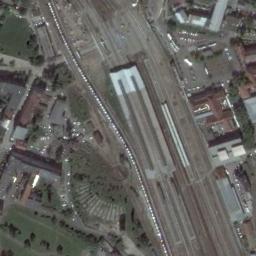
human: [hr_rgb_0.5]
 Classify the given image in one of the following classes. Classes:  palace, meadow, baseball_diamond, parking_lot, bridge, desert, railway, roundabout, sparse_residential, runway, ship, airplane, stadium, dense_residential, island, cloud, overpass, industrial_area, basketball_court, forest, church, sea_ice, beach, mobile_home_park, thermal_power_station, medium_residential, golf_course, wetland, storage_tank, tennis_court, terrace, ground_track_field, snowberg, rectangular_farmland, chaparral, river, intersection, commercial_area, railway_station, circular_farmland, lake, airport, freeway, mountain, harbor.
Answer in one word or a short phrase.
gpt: railway